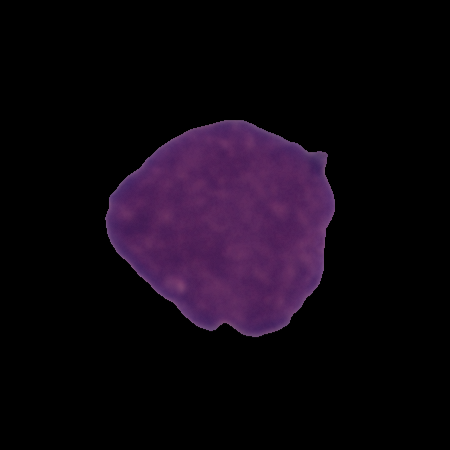
Label: healthy